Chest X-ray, PA view. Patient: 50 years old, sex M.
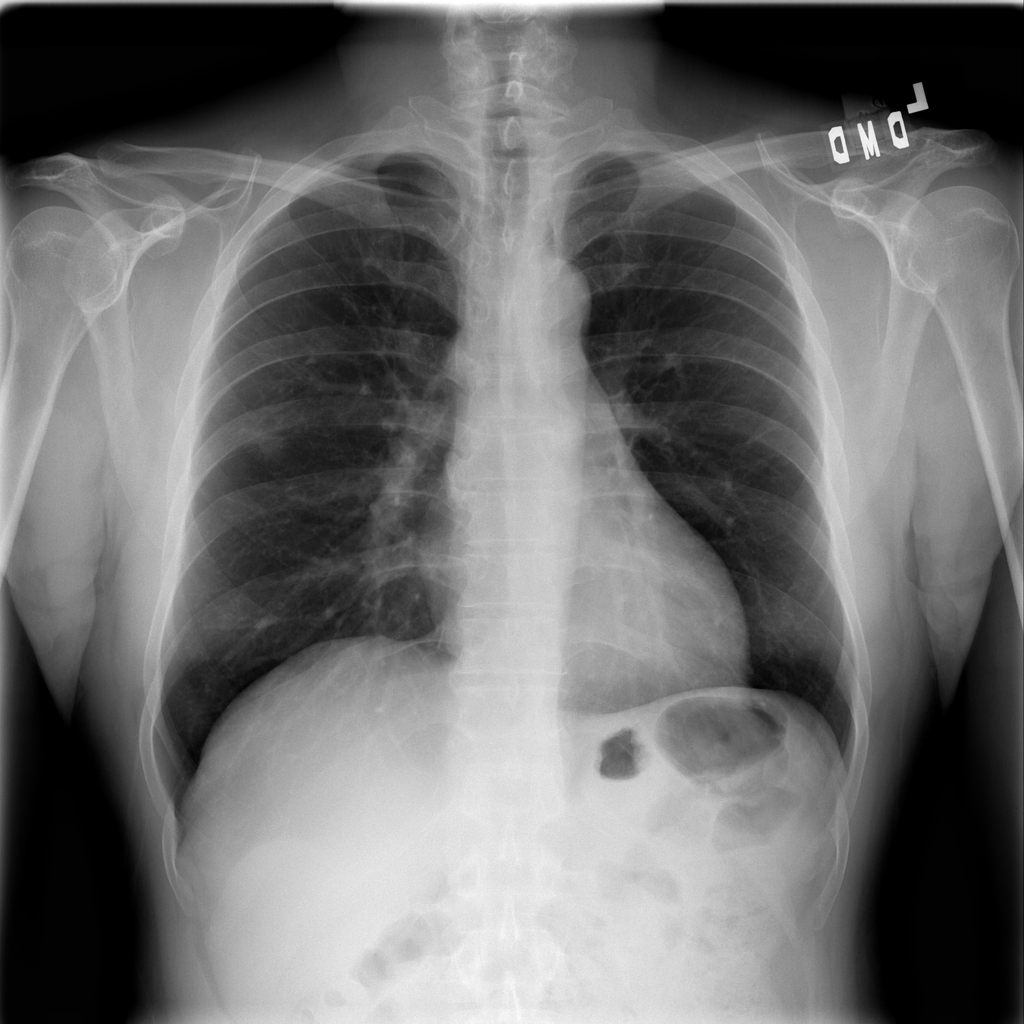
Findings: No Finding